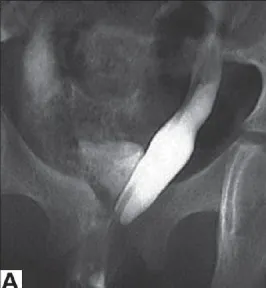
A retrograde contrast study showing reflux into the right ureter, and ,hypoplastic bladder.
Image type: radiology (x_ray)